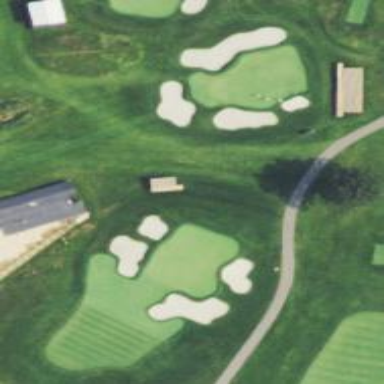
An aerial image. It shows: Golf hole.